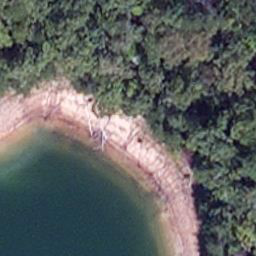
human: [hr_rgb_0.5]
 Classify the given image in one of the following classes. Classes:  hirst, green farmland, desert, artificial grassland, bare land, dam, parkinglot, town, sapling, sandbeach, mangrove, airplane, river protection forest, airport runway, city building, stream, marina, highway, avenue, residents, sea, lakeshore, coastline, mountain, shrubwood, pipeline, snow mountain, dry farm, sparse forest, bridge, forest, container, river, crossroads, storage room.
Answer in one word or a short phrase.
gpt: lakeshore